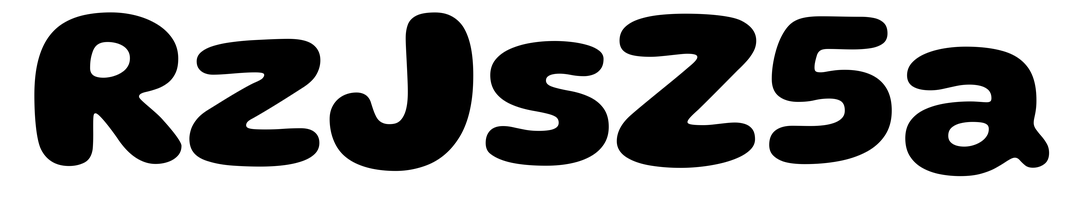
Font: Gluten_Bold